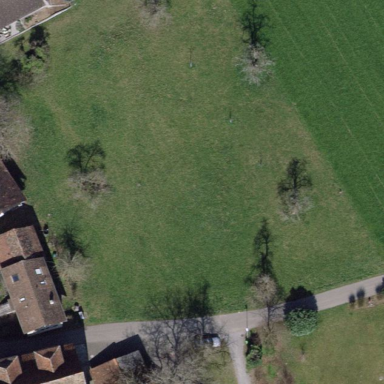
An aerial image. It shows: Beautiful meadow.